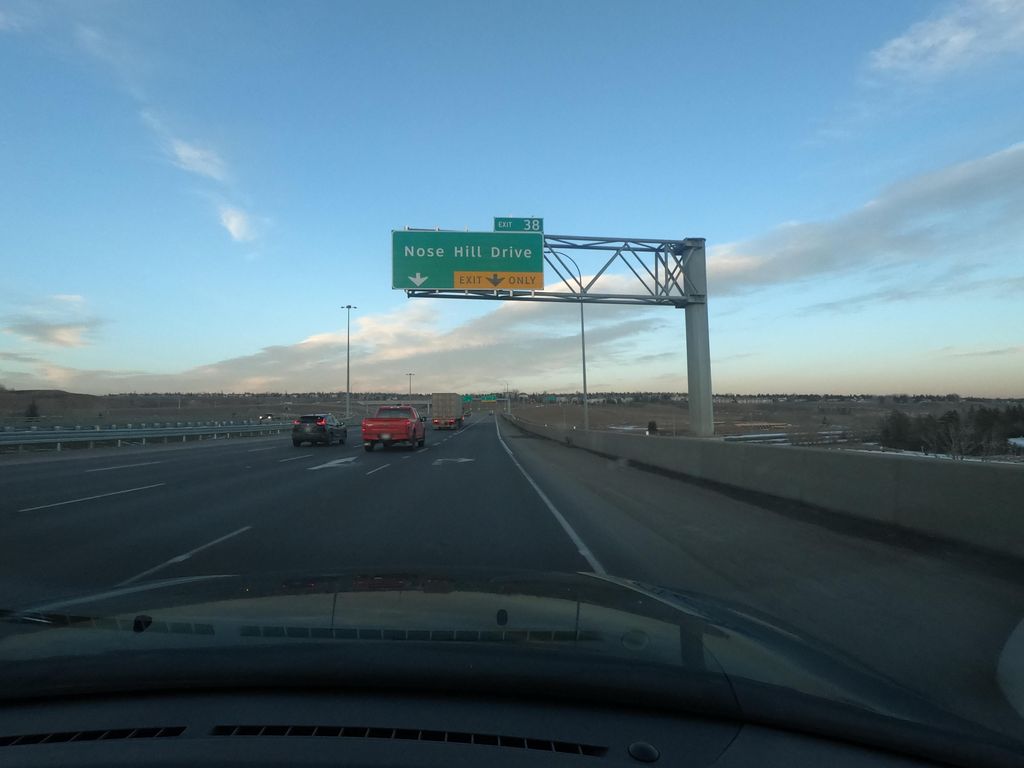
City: calgary